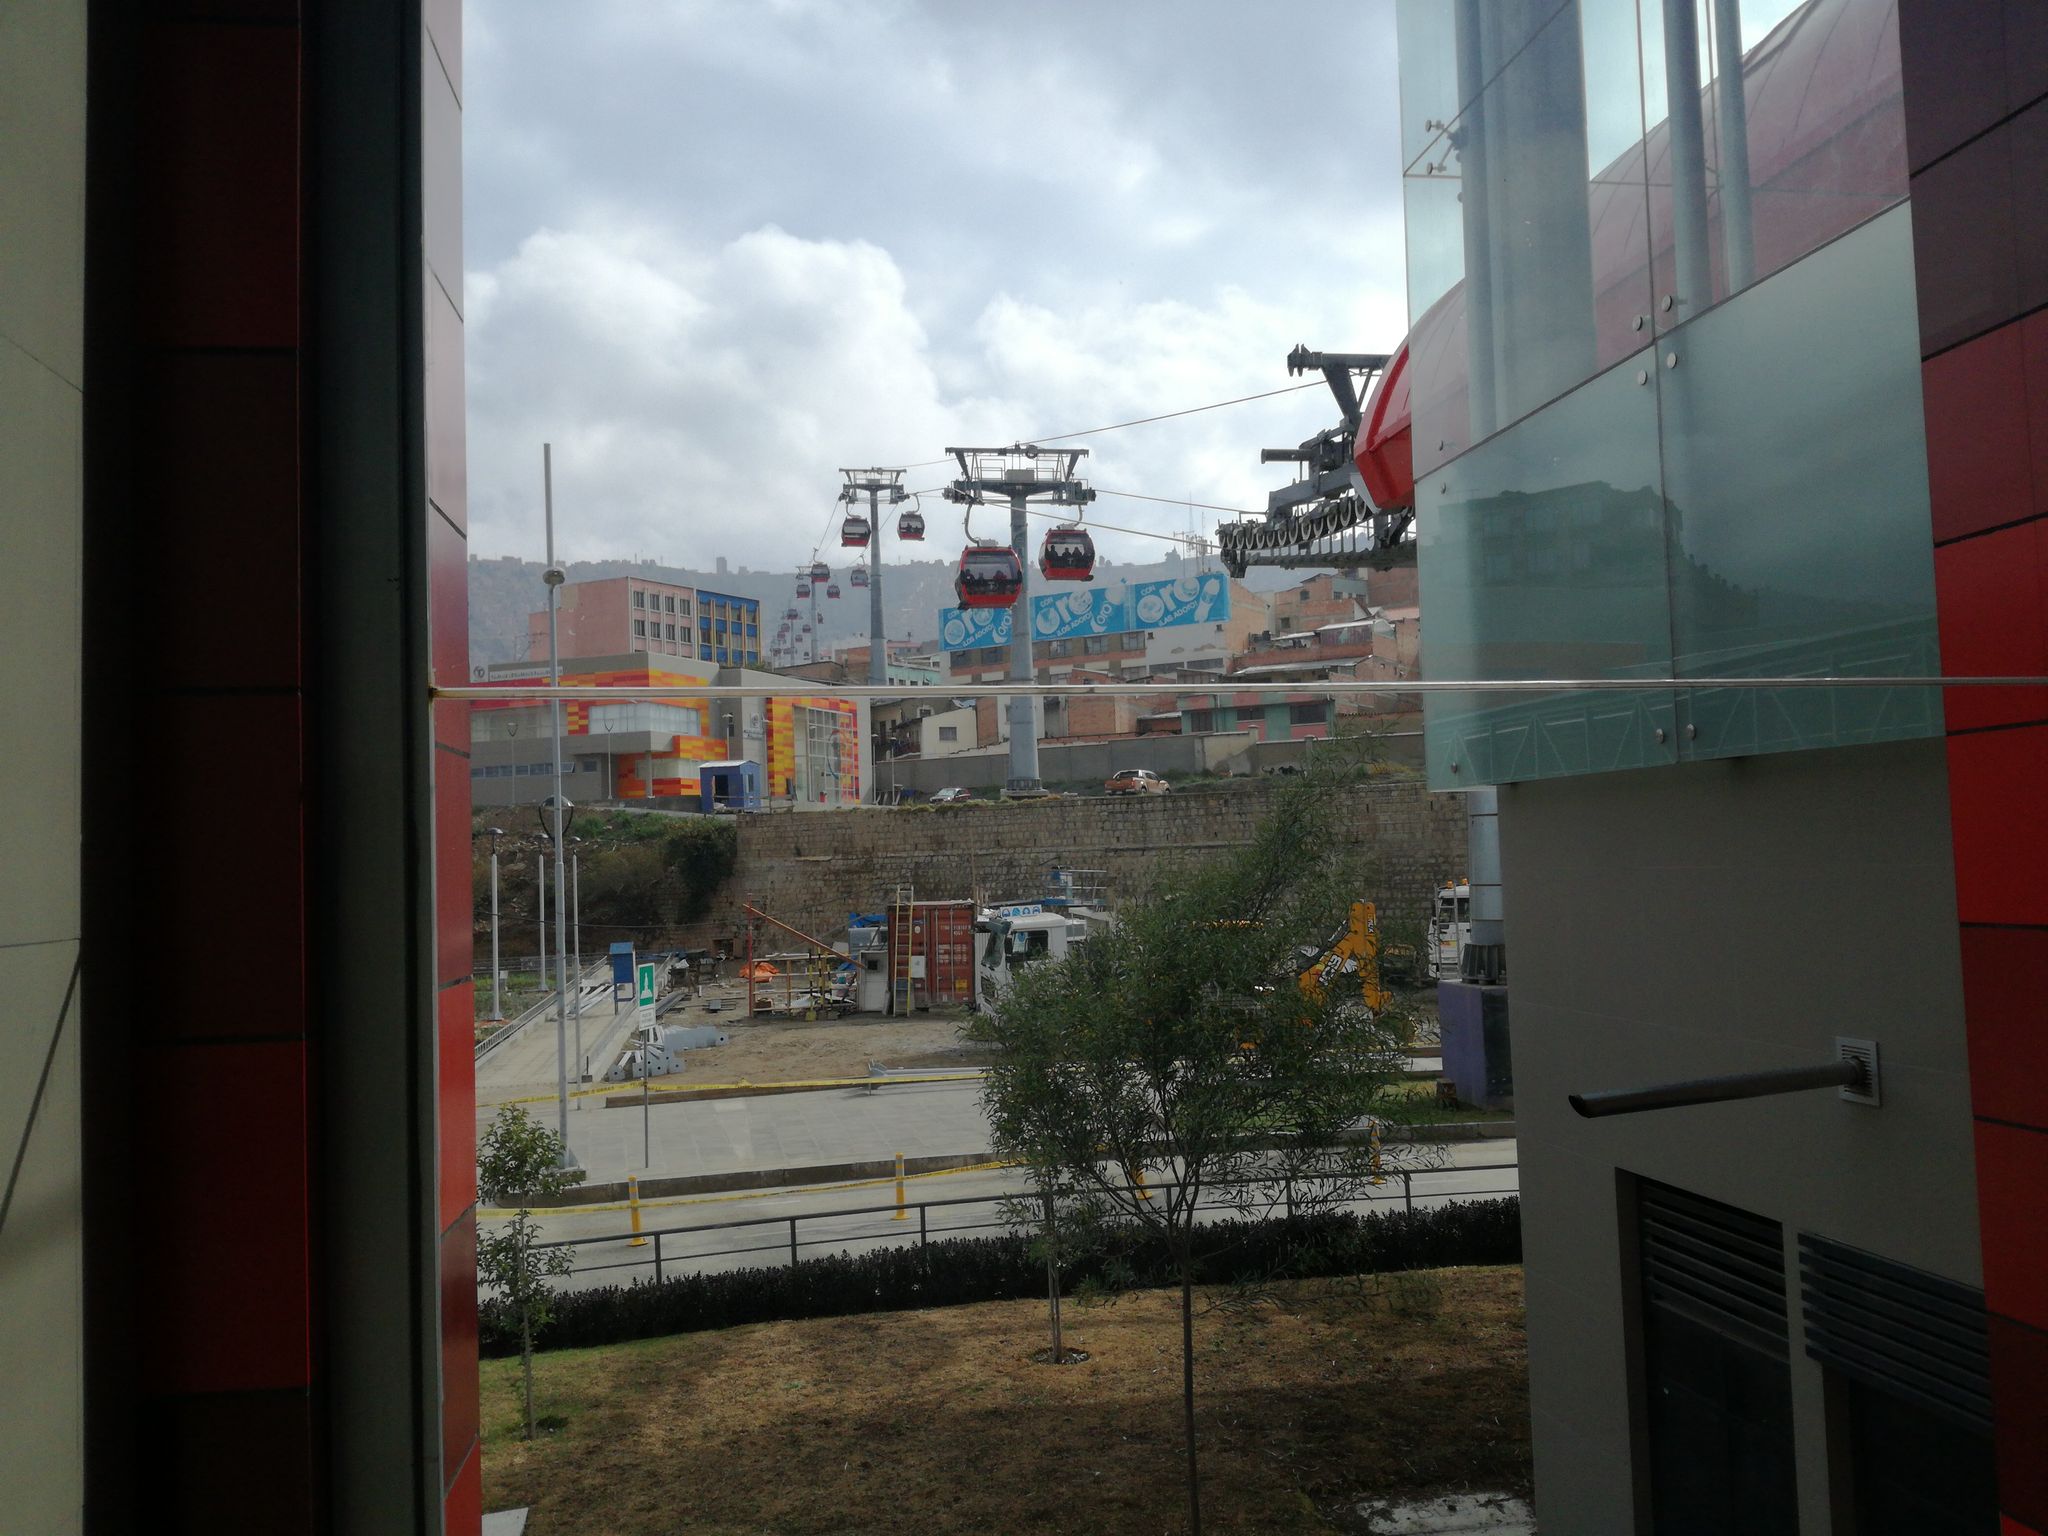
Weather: snowy
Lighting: day
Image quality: good
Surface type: walking surface
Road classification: footway
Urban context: urban centre
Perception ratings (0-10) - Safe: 0.43, Lively: 3.99, Beautiful: 1.96, Boring: 4.82, Depressing: 7.69, Wealthy: 1.81